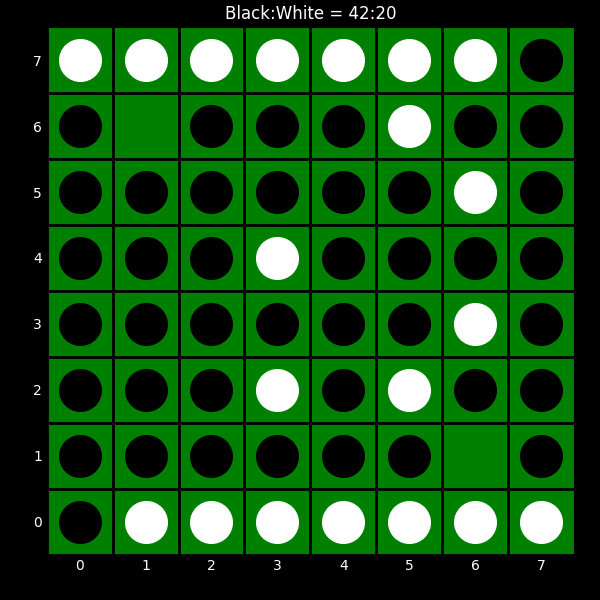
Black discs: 42
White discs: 20